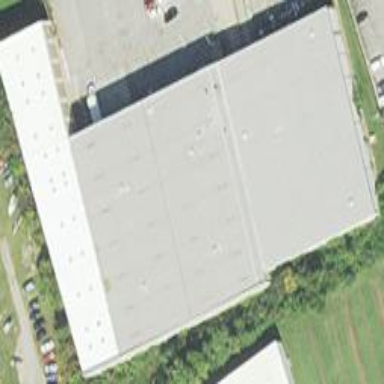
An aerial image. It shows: Commercial building.